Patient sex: M
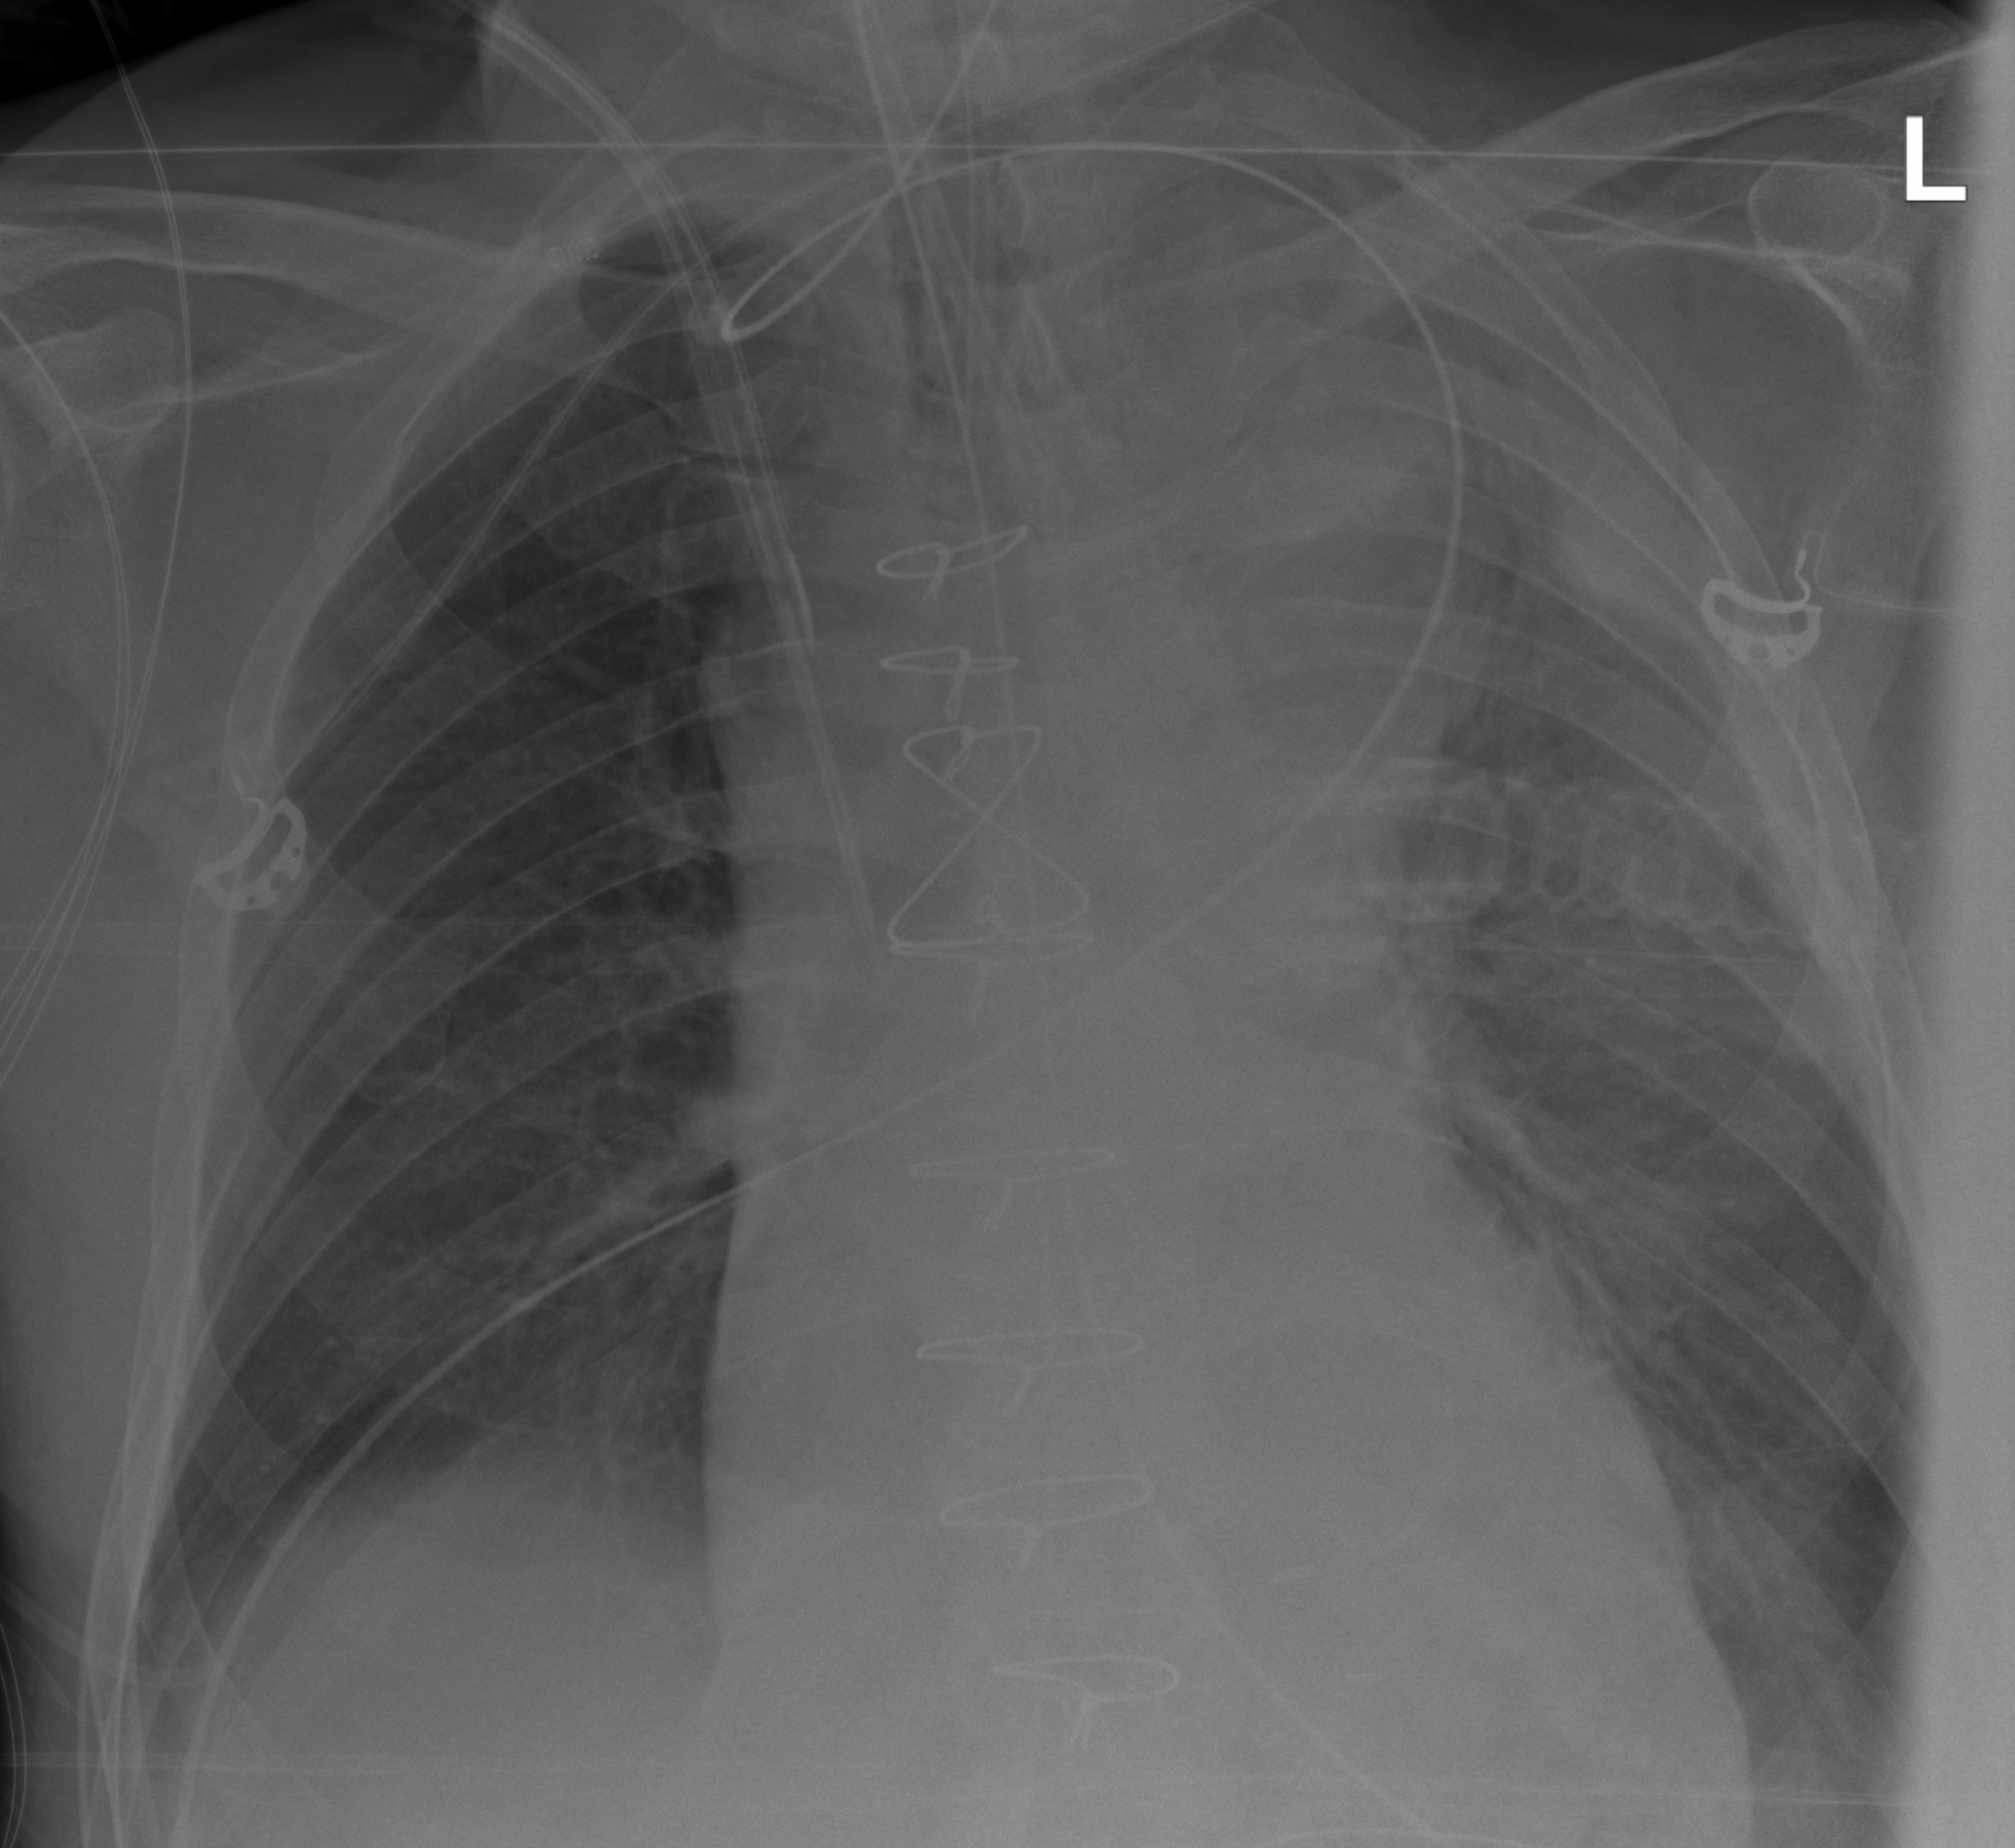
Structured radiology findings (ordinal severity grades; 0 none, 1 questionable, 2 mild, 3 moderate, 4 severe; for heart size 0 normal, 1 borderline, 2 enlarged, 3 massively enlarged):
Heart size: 0
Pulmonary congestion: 0
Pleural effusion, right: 0
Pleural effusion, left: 2
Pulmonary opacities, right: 0
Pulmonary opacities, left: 0
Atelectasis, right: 0
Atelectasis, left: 2